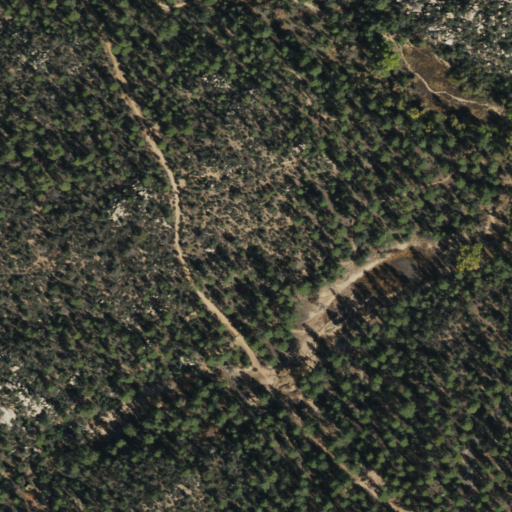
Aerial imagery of depression(s) in Arizona named Granite Basin containing evergreen forest and shrub